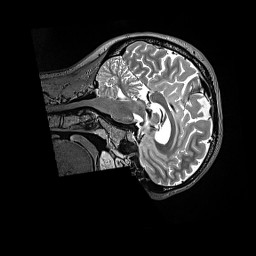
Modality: T2w
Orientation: sagittal
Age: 33
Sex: female
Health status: ill
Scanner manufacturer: siemens
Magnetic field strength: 3 T
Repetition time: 3.2 s
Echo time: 0.564 s